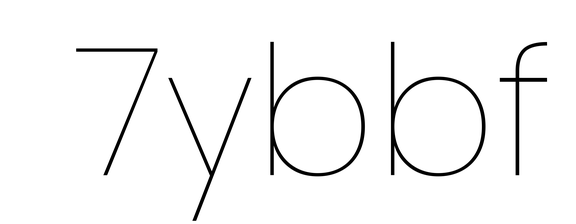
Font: Poppins-Thin